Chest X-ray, PA view. Patient: 32 years old, sex M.
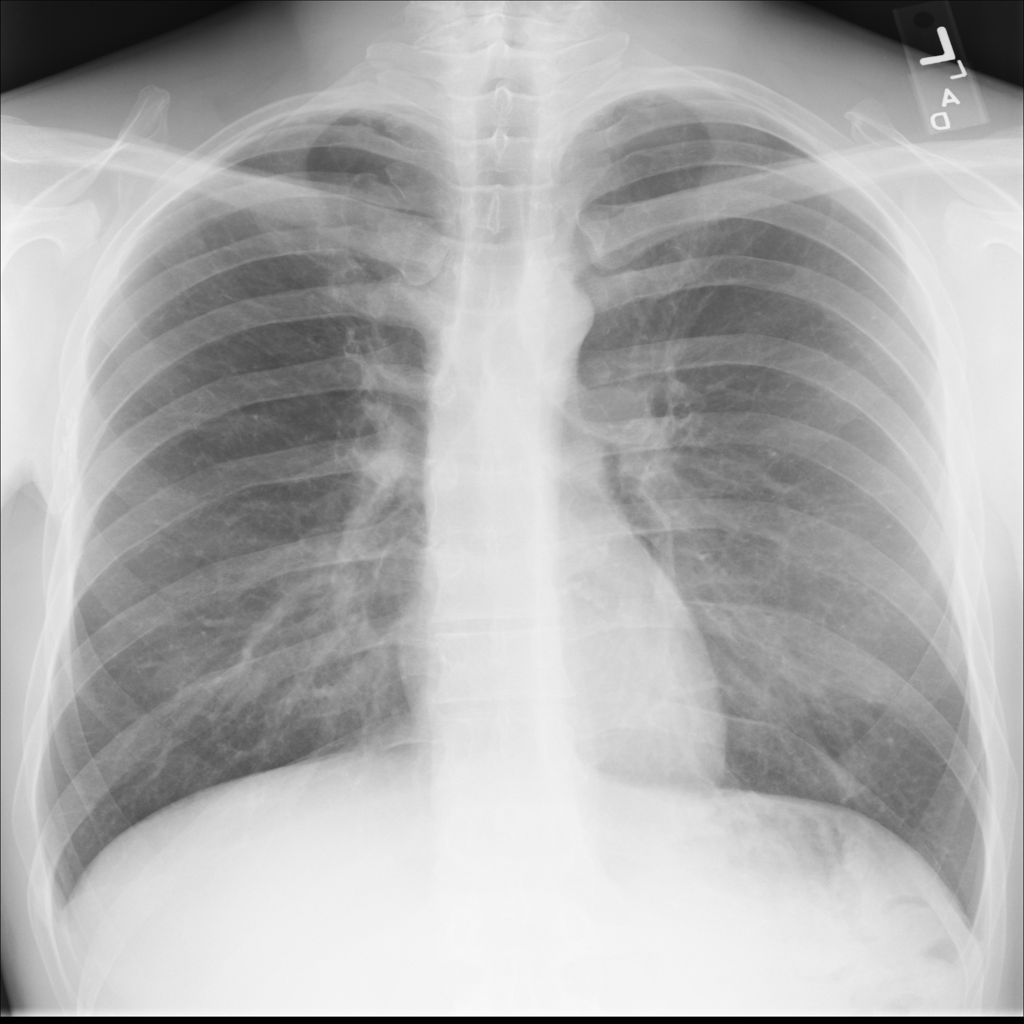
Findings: Pleural_Thickening